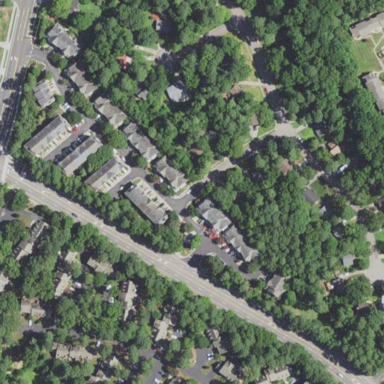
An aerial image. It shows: Residential neighbourhood.